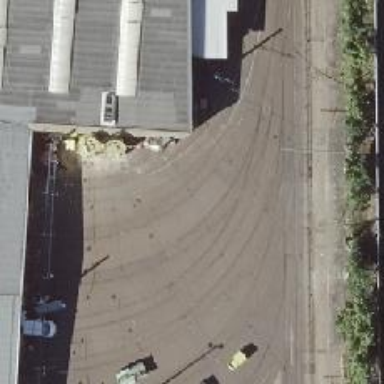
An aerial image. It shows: Tram railway service yard with electrified contact line.